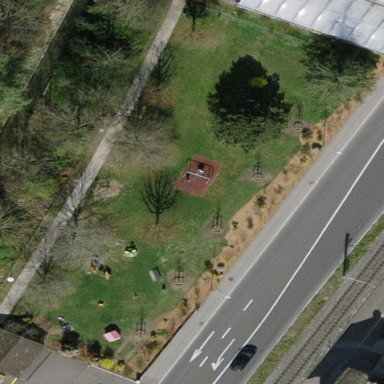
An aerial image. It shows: Playground with dirt surface. The playground area is designed with playground theme.